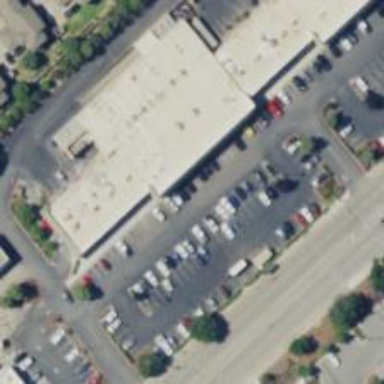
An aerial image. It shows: Supermarket.